Question: I'm trying to use code which I found on Stackoverflow in other topics to do not ask user about action which should be taken to download PDF file.
Code which I'm using is:
'''
FirefoxProfile specialProfile = new FirefoxProfile();
specialProfile.SetPreference("browser.helperApps.alwaysAsk.force", false);
specialProfile.SetPreference("browser.download.manager.showWhenStarting", false);
specialProfile.SetPreference("browser.download.folderList", 2);
specialProfile.SetPreference("browser.download.dir", Setup.DownloadContractPath);
specialProfile.SetPreference("services.sync.prefs.sync.browser.download.manager.showWhenStarting", false);
specialProfile.SetPreference("browser.download.useDownloadDir", true);
specialProfile.SetPreference("browser.helperApps.neverAsk.saveToDisk", "application/pdf");
return new FirefoxDriver(specialProfile);
'''
But it seems that it's not working in my case. File I'm downloading is the type: PDF
And even if i'm using the code above i got the following screen:

Does anyone know what may i do wrong?
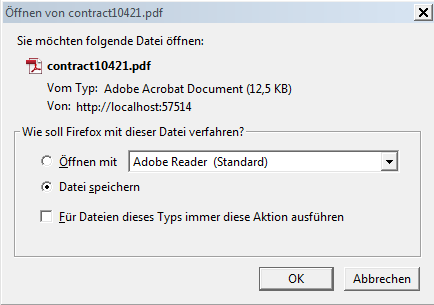
Answer: What Firefox and Selenium version are you using?
I'm using Firefox 20.0, the default behaviour is to preview the pdf files rather than downloading, so I need to add 'specialProfile.SetPreference("pdfjs.disabled", true);'.
Apart from that your code works perfect for me. (Note I used Directory.GetCurrentDirectory() rather than your Setup.DownloadContractPath). Try it with <URL> and check if the preferences are actually in about:config page of your webdriver opened Firefox.
Here is a more detailed article: <URL>
'''
FirefoxProfile specialProfile = new FirefoxProfile();
specialProfile.SetPreference("browser.helperApps.alwaysAsk.force", false);
specialProfile.SetPreference("browser.download.manager.showWhenStarting", false);
specialProfile.SetPreference("browser.download.folderList", 2);
specialProfile.SetPreference("browser.download.dir", Directory.GetCurrentDirectory()); // my downloading dir
specialProfile.SetPreference("services.sync.prefs.sync.browser.download.manager.showWhenStarting", false);
specialProfile.SetPreference("browser.download.useDownloadDir", true);
specialProfile.SetPreference("browser.helperApps.neverAsk.saveToDisk", "application/pdf");
specialProfile.SetPreference("pdfjs.disabled", true); // for my Firefox 20.0
return new FirefoxDriver(specialProfile);
'''